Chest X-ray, PA view. Patient: 45 years old, sex M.
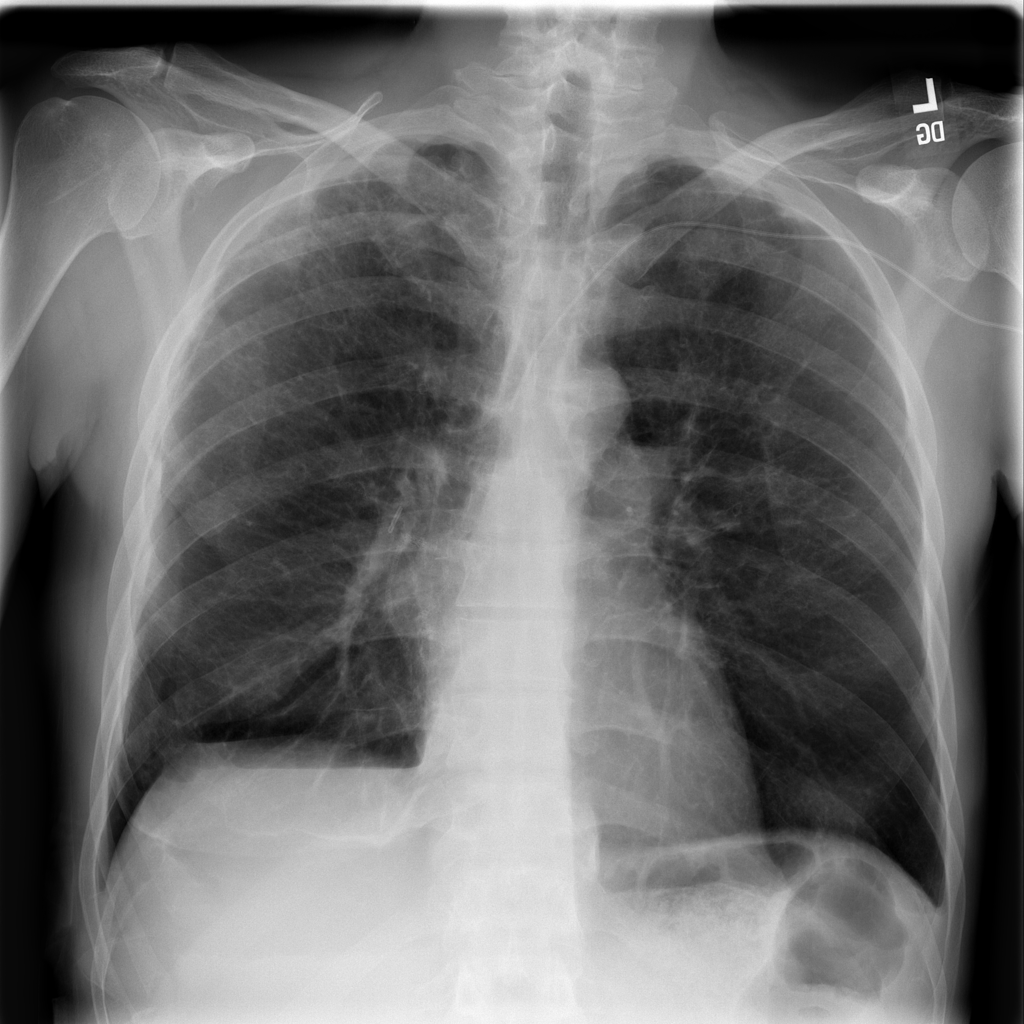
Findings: No Finding